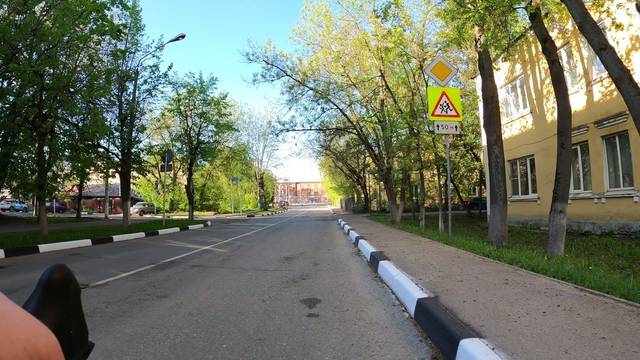
Region: Russia
Coordinates: 55.562, 38.243